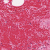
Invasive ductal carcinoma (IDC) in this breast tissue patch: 0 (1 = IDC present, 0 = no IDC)